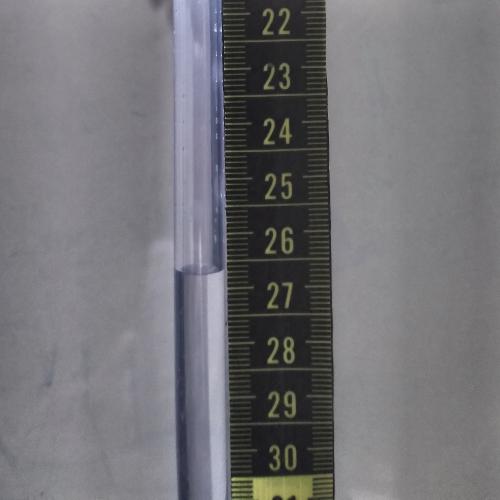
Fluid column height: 26.7 cm